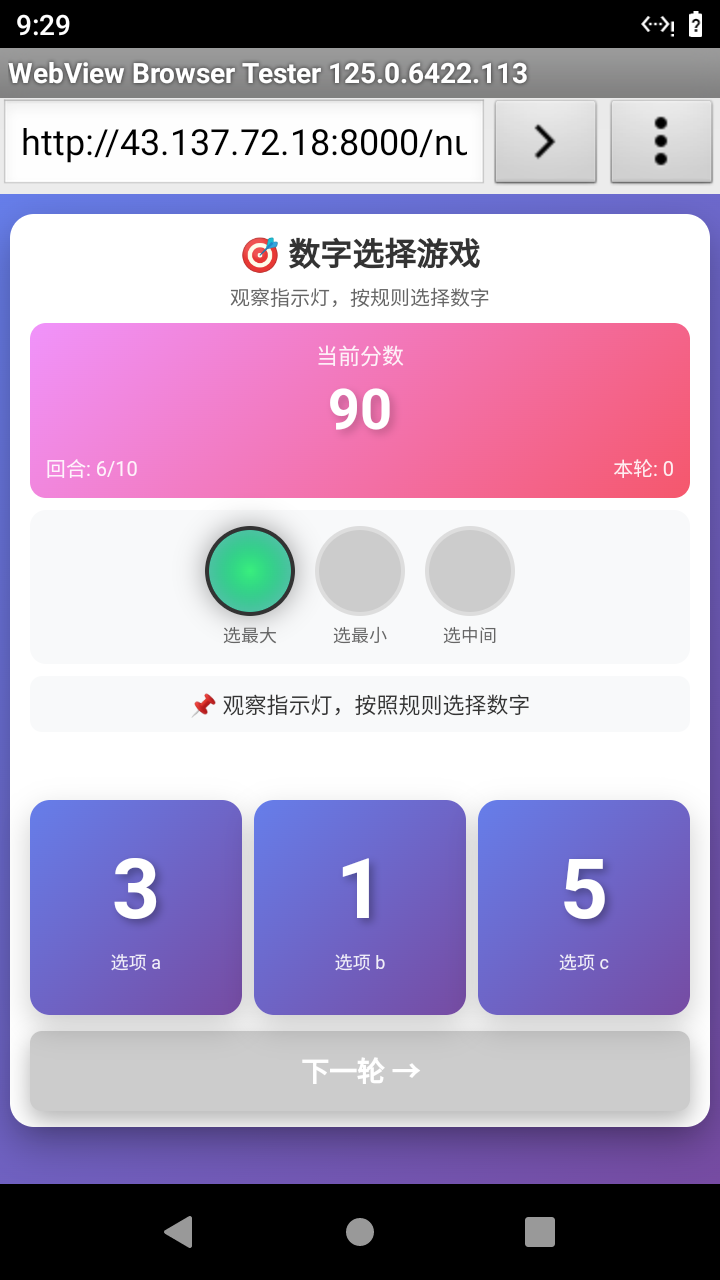

Select the correct number based on the traffic light color.
Answer: 2